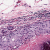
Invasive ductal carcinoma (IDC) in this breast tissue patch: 0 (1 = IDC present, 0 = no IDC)